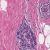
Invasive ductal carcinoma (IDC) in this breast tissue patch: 0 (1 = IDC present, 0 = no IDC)